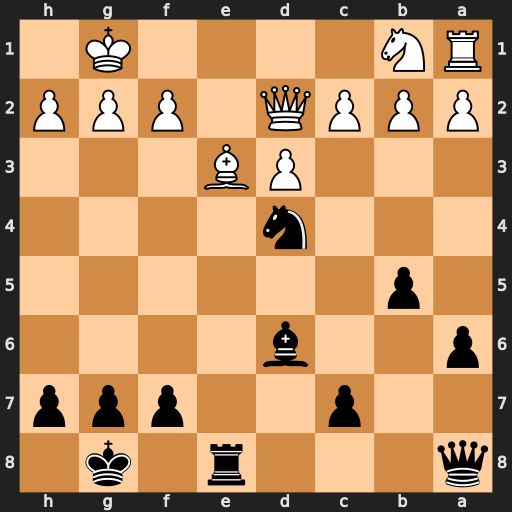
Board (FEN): q3r1k1/2p2ppp/p2b4/1p6/3n4/3PB3/PPPQ1PPP/RN4K1
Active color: b
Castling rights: -
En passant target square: -
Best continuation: Nf3+ gxf3 Qxf3 Nc3 Bxh2+ Kxh2 Re5 Bg5 Qh5+ Kg1 Rxg5+